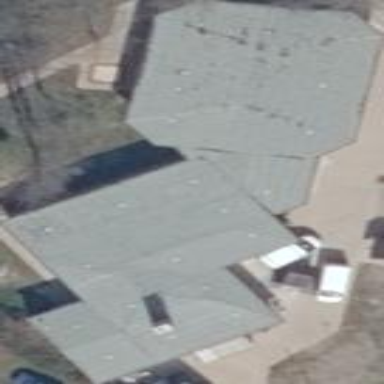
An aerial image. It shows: Kindergarten with flat roof.